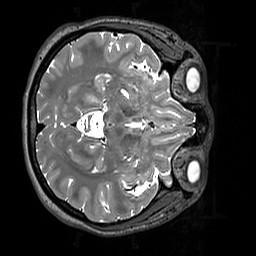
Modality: T2w
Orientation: axial
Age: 24
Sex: female
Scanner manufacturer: siemens
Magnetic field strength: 3 T
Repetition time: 3.2 s
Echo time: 0.412 s